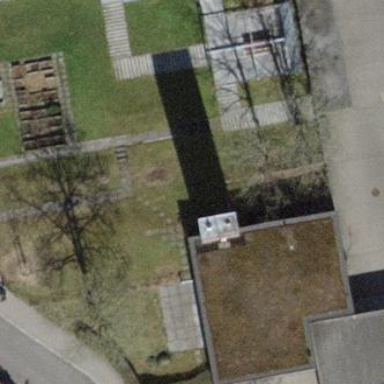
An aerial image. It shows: School building.